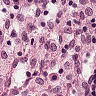
Metastatic tissue present: no